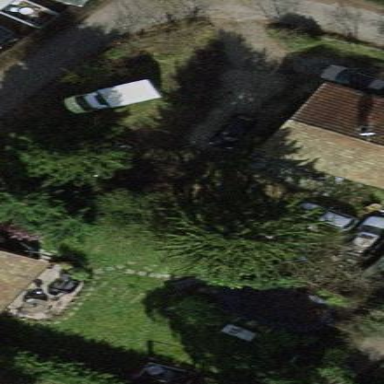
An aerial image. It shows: Garden surrounded by fence.